Question: I am changing various things like layer background colours, font colours etc etc.. The process starts with an IBAction in the view controller (seen below) when my user clicks a button in the documents window. Currently this works, but is only affecting the active window in my OS X document based application.
If there are multiple document windows open at the same time I'd like the changes to affect all the open windows, not just the active one.
It only affects all the windows after re-launching the app currently.

Thank's to accepted answer below :
In the window controller add :
'''
@IBAction func themeButtonClicked(sender: AnyObject) {
var thetag = sender.tag()
NSNotificationCenter.defaultCenter().postNotificationName("updateTheme", object: nil, userInfo: ["tag": thetag])
}
override func windowDidLoad() {
super.windowDidLoad()
NSNotificationCenter.defaultCenter().addObserver(self, selector: "handleNotification:", name: "updateTheme", object: nil)
}
func handleNotification(notification:NSNotification){
let userInfo:Dictionary<String,Int!> = notification.userInfo as Dictionary<String,Int!>
let thetag:Int = userInfo["tag"]!
switch thetag {
case 0 :
theCurrentTheme = "white"
Defaults["theme"] = "white"
case 1 :
theCurrentTheme = "cream"
Defaults["theme"] = "cream"
case 2 :
theCurrentTheme = "black"
Defaults["theme"] = "black"
default:
theCurrentTheme = "white"
Defaults["theme"] = "white"
}
}
'''
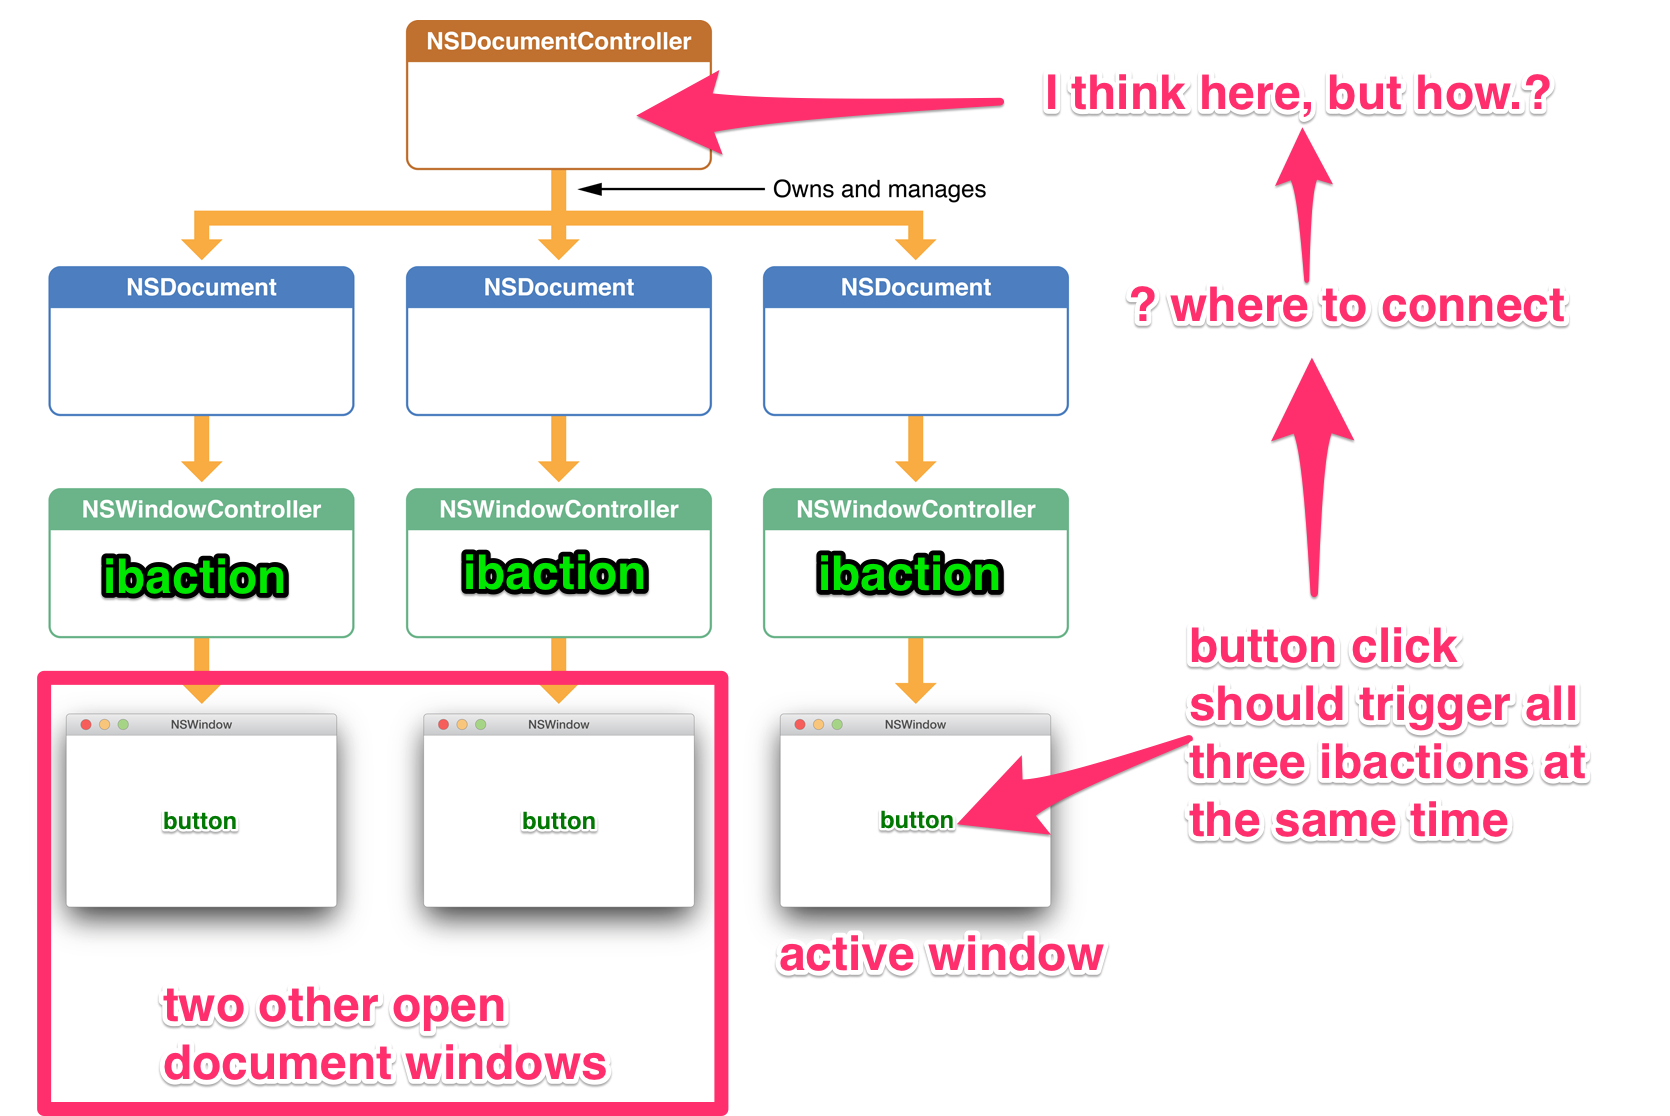
Answer: I think, if you want to make the change available to any open document, and the triggering party doesn't know which or how many documents are open, you should post an 'NSNotification', and have the interested parties listen to it (register to it).
So, in addition to the window controllers enacting the change as a response to their buttons' 'IBAction's, they could also register for the notification (eventually posted by another instance of the window controller) and do the exact same thing as when the button was pressed.
You should call the actual method that performs the changes , and from within the 'IBAction' you should only post the notification. Otherwise, the window controller that triggered the action will perform the changes !
...which means, you no longer need a separate, private method (it is being called from only one place), and can instead code the logic for the changes inside the notification handler.